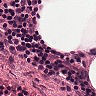
Metastatic tissue present: no